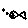
Label: fish